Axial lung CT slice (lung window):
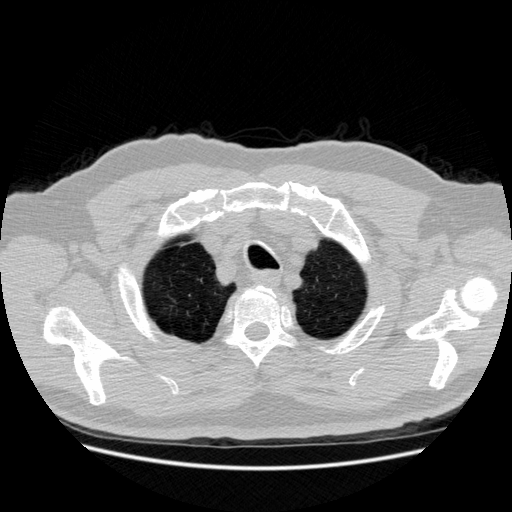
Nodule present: no